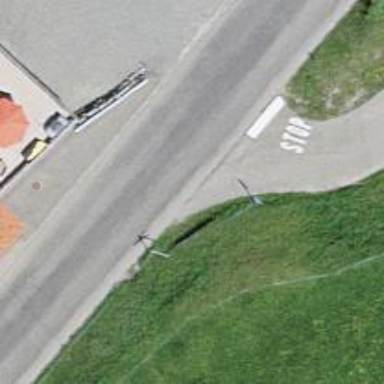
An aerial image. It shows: Road with stop sign.